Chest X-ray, AP view. Patient: 51 years old, sex F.
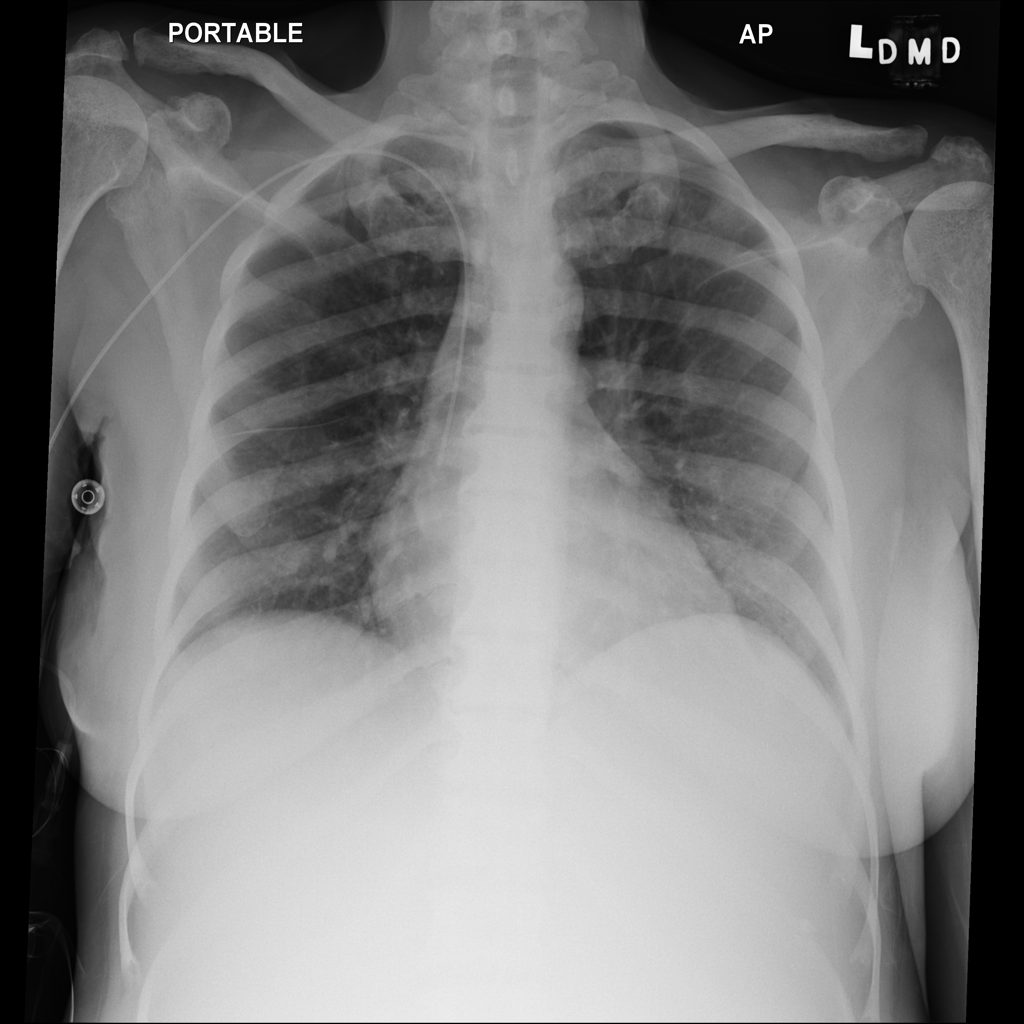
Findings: No Finding